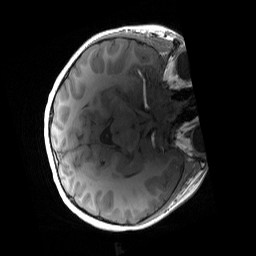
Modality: T1w
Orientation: axial
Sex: male
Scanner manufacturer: siemens
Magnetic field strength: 3 T
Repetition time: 1.9 s
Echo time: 0.00243 s